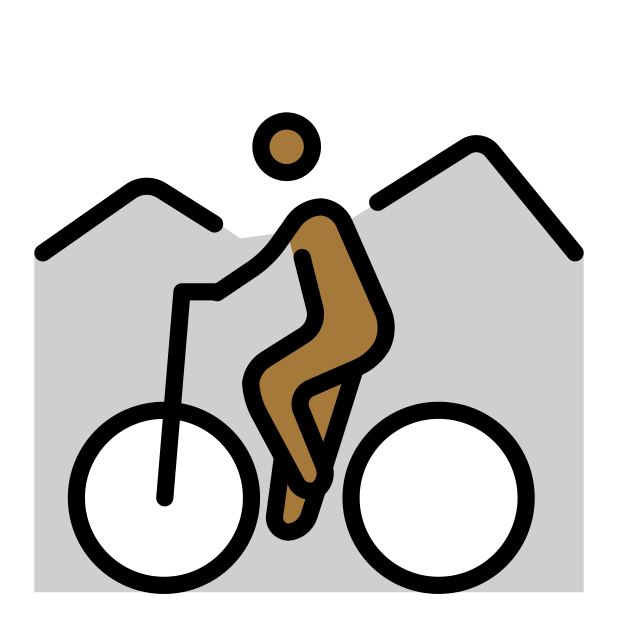
person mountain biking: medium-dark skin tone